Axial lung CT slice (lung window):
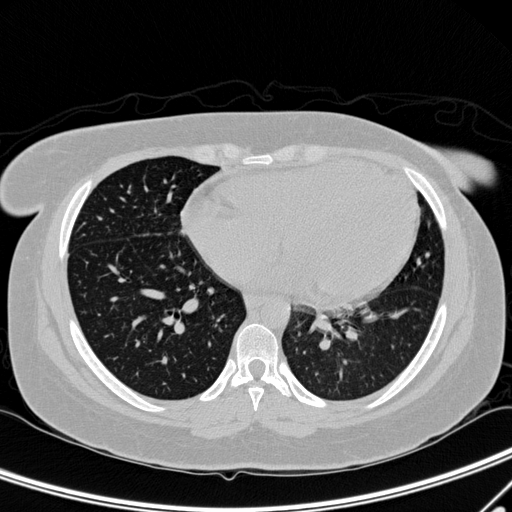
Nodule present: no